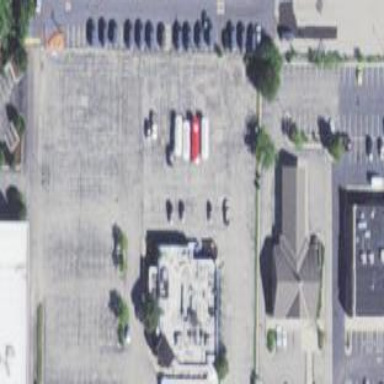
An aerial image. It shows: Parking area.